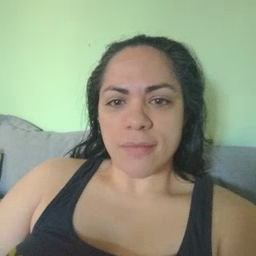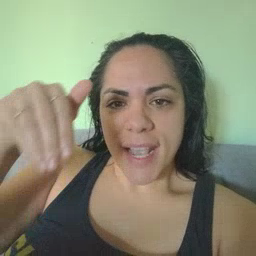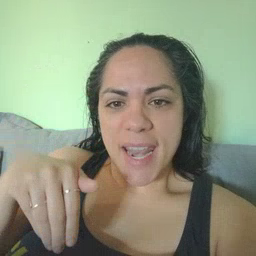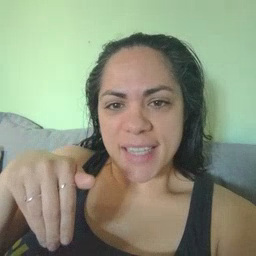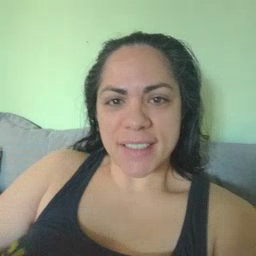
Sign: night